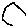
Label: hexagon